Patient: sex F, age 43
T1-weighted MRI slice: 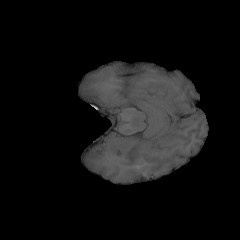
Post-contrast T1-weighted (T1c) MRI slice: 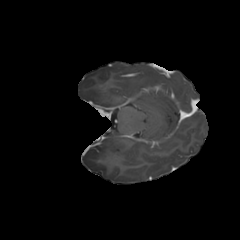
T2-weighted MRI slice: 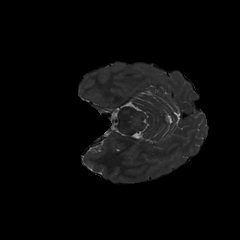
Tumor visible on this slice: no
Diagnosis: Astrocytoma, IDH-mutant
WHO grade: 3